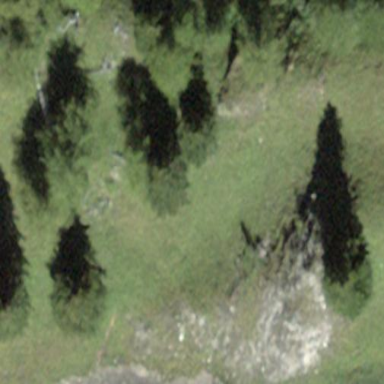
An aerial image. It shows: Forest area.